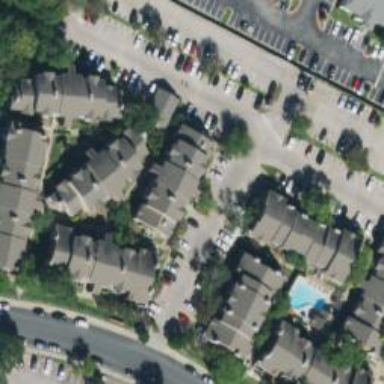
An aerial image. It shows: Residential area with apartments.